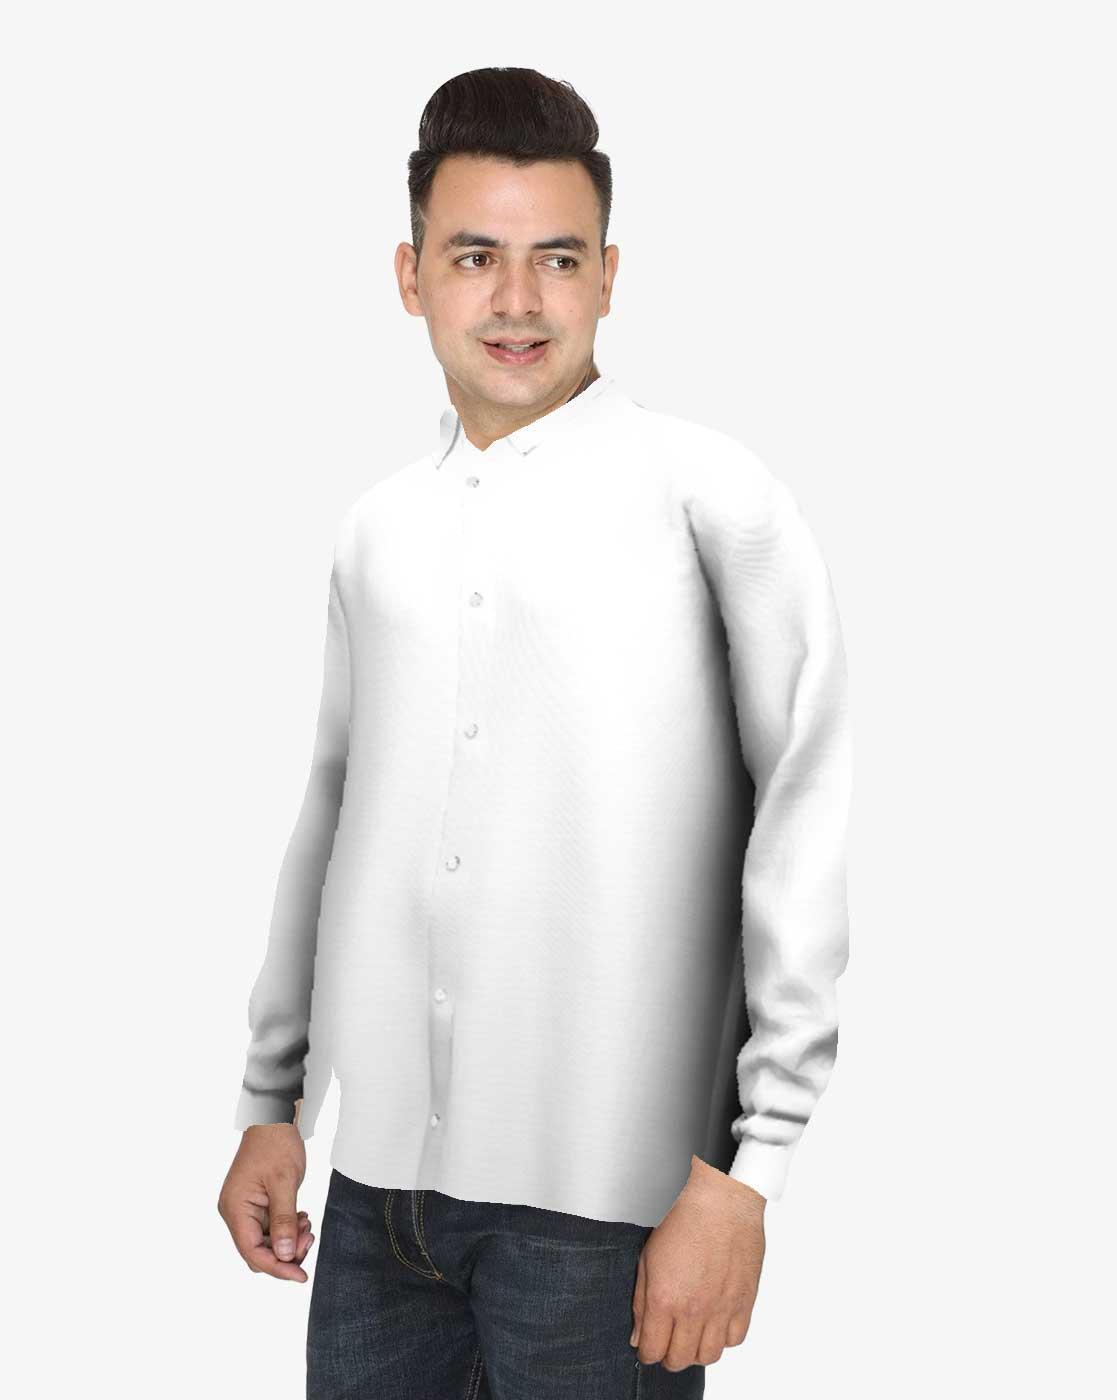
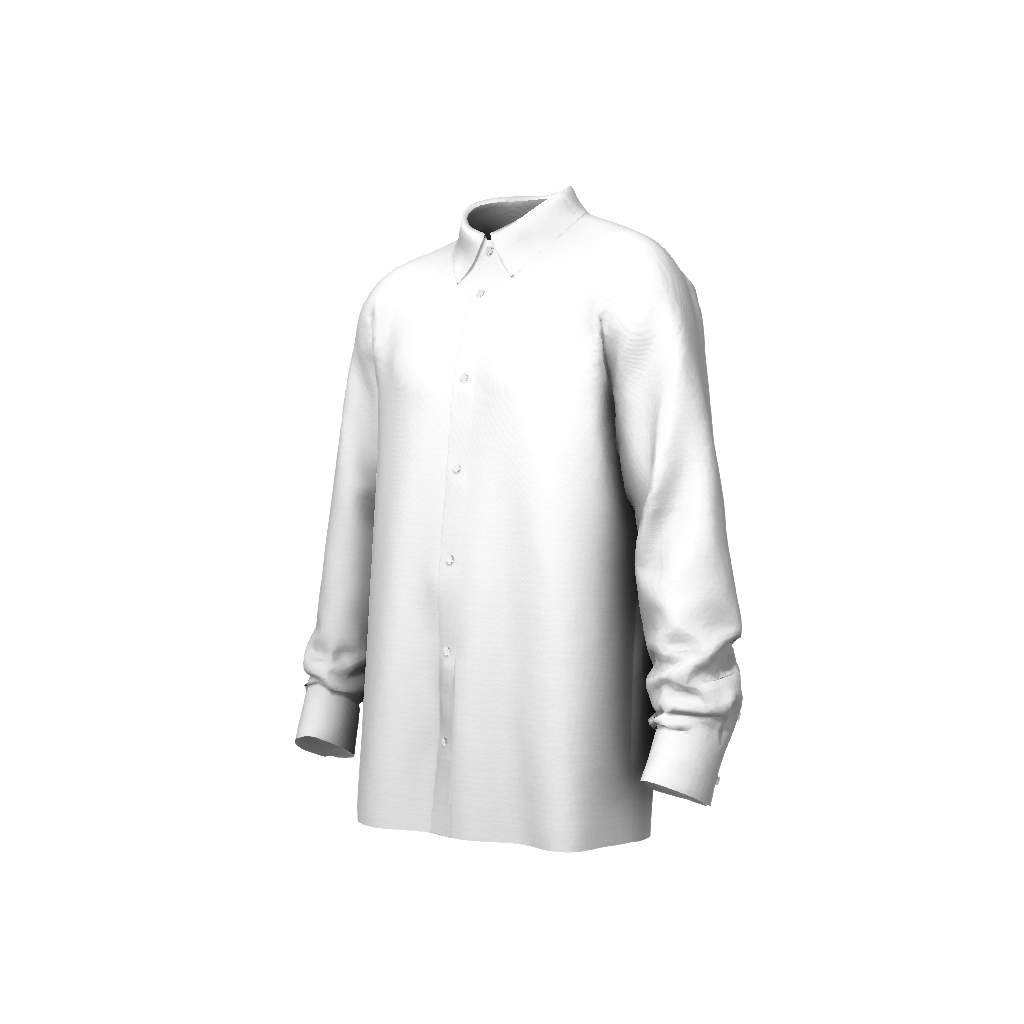
Clothing description: white long sleeve button up tee